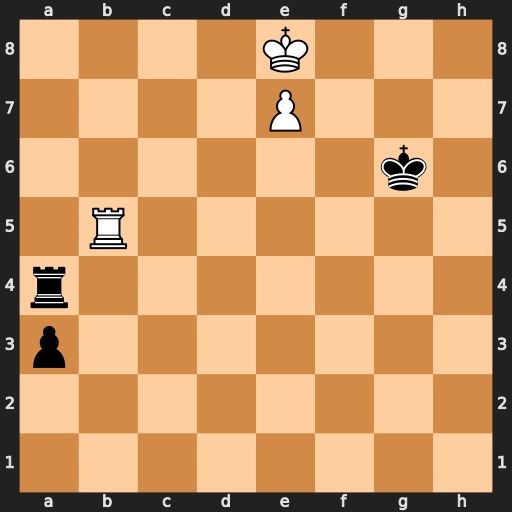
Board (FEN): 4K3/4P3/6k1/1R6/r7/p7/8/8
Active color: w
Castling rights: -
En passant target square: -
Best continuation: Kf8 Rf4+ Kg8